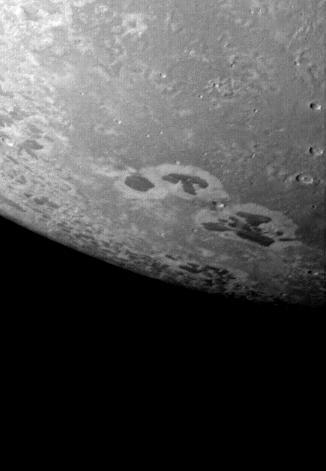
Triton - Detail of Dark and Light Material Triton, Voyager, Neptune